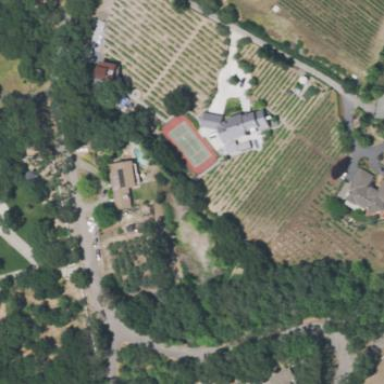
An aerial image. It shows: Vineyard with grape crops.